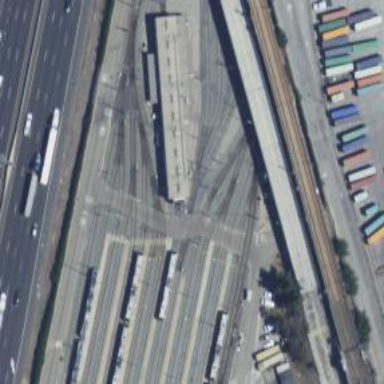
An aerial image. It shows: Light rail service yard with electrified contact lines.